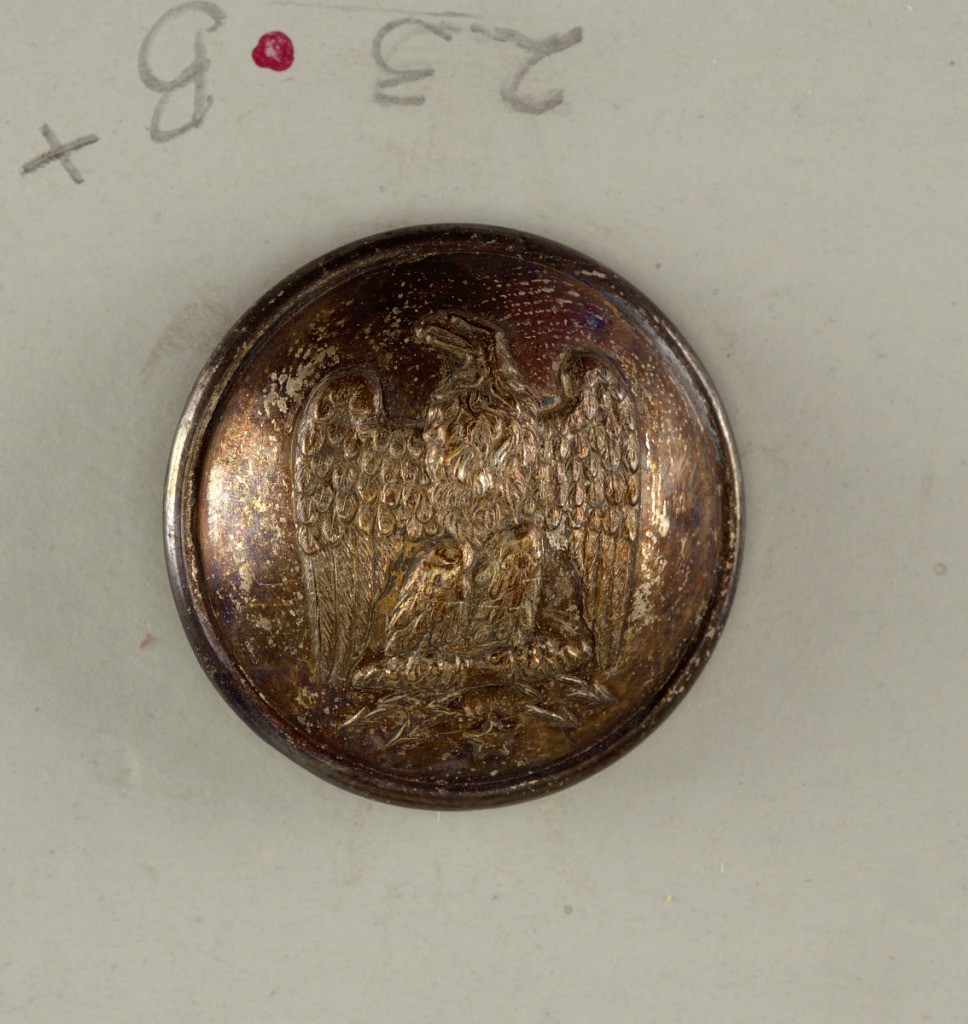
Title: Buttons
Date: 1852–70
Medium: Brass, silver and pewter
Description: B/ and c/: silver plated - Eagle facing left - wings spread, resting on bar, four darts and star below.

Component -b is on card H
Component -f is on card i